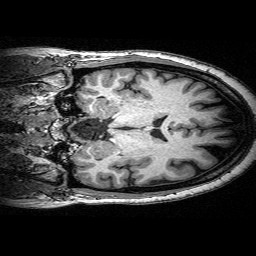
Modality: T1w
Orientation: coronal
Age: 56
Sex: female
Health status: ill
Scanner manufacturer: siemens
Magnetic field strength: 3 T
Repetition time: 0.0025 s
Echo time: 0.00336 s